Question: What would be the best approach to make a border such as this on a div? It would only need to work in modern browsers and nothing below IE10. I have been looking into using border image but that seems to be a little off in how it would render the bottom border and in how it stretches across the width of the div. Using a repeated background image I dont think would work either since the height of the container can grow. Thanks for any help!
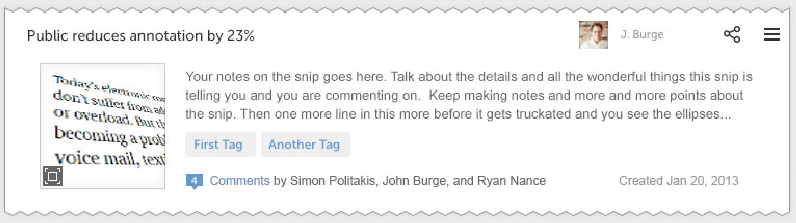
Answer: Check this jsfiddle which works in all browsers
<URL>
'''
.header:after, .footer:after {
content: " ";
display:block;
position: relative;
top:0px;
left:0px;
width:100%;
height:36px;
background: linear-gradient(#2B3A48 0%, transparent 0%), linear-gradient(135deg, #272220 33.33%, transparent 33.33%) 0 0%, #272220 linear-gradient(45deg, #272220 33.33%, #2B3A48 33.33%) 0 0%;
background: -webkit-linear-gradient(#2B3A48 0%, transparent 0%), -webkit-linear-gradient(135deg, #272220 33.33%, transparent 33.33%) 0 0%, #272220 -webkit-linear-gradient(45deg, #272220 33.33%, #2B3A48 33.33%) 0 0%;
background: -o-linear-gradient(#2B3A48 0%, transparent 0%), -o-linear-gradient(135deg, #272220 33.33%, transparent 33.33%) 0 0%, #272220 -o-linear-gradient(45deg, #272220 33.33%, #2B3A48 33.33%) 0 0%;
background: -moz-linear-gradient(#2B3A48 0%, transparent 0%), -moz-linear-gradient(135deg, #272220 33.33%, transparent 33.33%) 0 0%, #272220 -moz-linear-gradient(45deg, #272220 33.33%, #2B3A48 33.33%) 0 0%;
background: -ms-linear-gradient(#2B3A48 0%, transparent 0%), -ms-linear-gradient(135deg, #272220 33.33%, transparent 33.33%) 0 0%, #272220 -ms-linear-gradient(45deg, #272220 33.33%, #2B3A48 33.33%) 0 0%;
background-repeat: repeat-x;
background-size: 0px 100%, 9px 27px, 9px 27px;
}
.main
{
height:200px;
padding: 36px 0;
box-sizing:border-box;
background-color:#2B3A48;
}
.flip-vertical {
-moz-transform: scaleY(-1);
-webkit-transform: scaleY(-1);
-o-transform: scaleY(-1);
transform: scaleY(-1);
-ms-filter: flipv; /*IE*/
filter: flipv; /*IE*/
}
'''